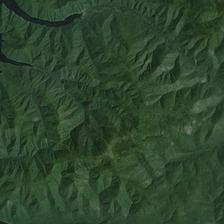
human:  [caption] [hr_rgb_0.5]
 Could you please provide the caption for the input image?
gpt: the mountains were covered with green trees .

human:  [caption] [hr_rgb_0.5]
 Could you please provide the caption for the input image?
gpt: a river flows through the mountain .

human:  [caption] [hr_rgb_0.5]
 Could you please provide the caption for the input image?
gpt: a river flows through the mountain .

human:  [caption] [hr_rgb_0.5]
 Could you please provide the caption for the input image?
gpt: the mountains were covered with green trees .

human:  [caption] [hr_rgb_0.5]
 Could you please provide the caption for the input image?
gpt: the mountains were covered with green trees .